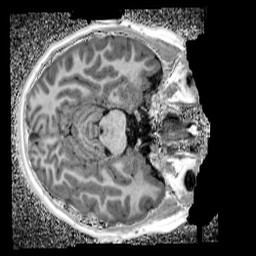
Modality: UNIT1_denoised
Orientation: axial
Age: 11
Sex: male
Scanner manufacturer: siemens
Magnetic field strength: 3 T
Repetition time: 4 s
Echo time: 0.00299 s